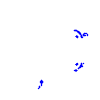
Particle: pion